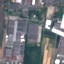
Land use / land cover class: Industrial